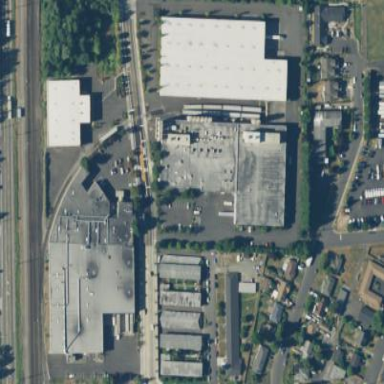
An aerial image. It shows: Warehouse building.